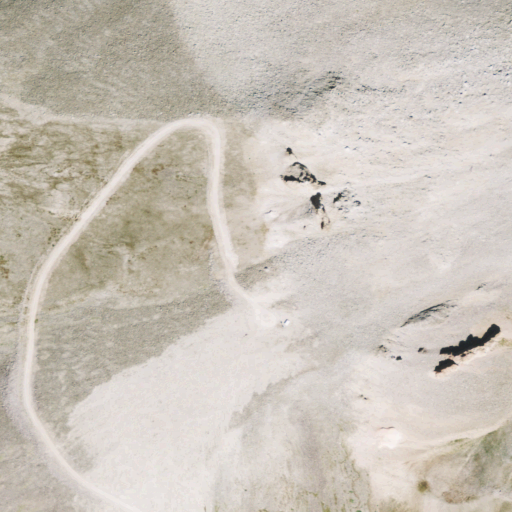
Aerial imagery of mountain in Colorado named Grayback Mountain containing barren land and grassland